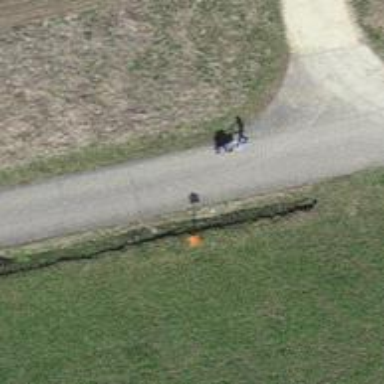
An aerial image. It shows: Aerial marker.